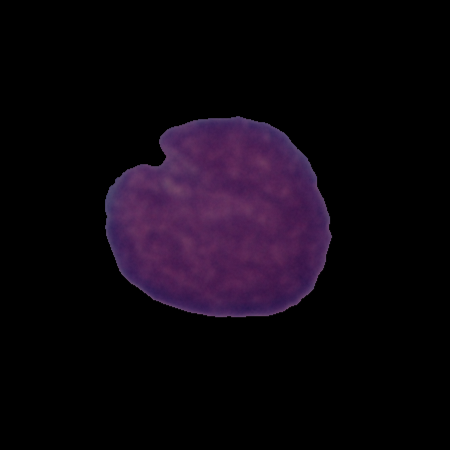
Label: healthy